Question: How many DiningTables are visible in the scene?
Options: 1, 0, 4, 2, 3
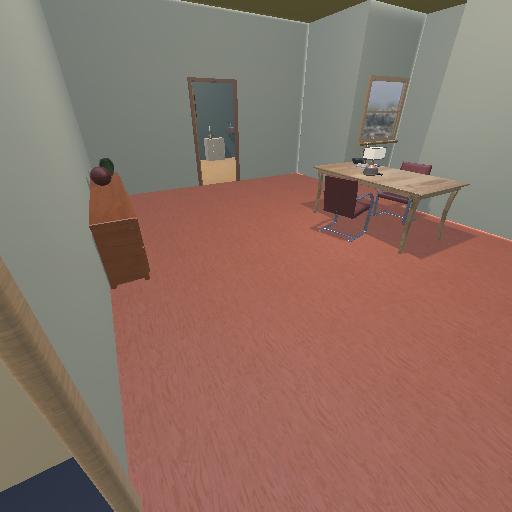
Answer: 1